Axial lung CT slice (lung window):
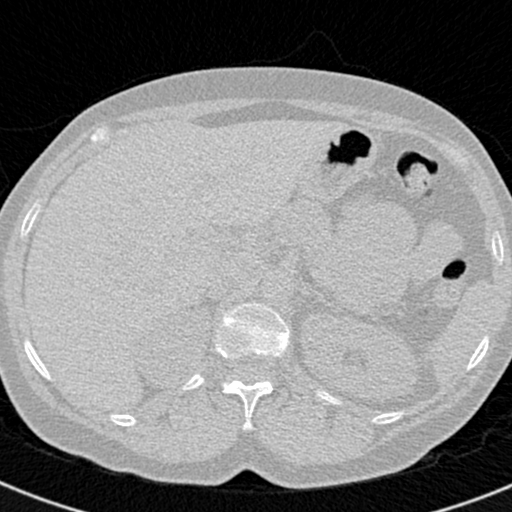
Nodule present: no